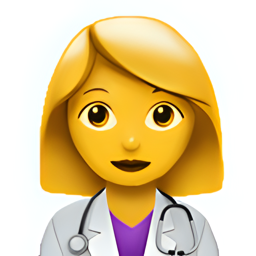
Name: female health worker
Emoji: 👩‍⚕️
Group: People & Body
Sub-group: person-role